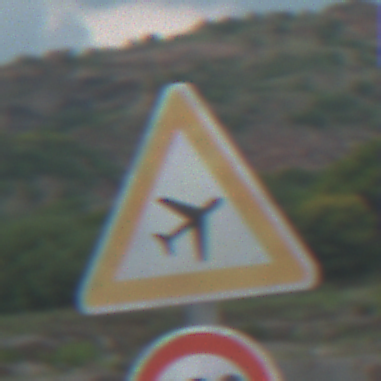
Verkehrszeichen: FlugbetriebLinks
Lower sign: Geschwindigkeit100
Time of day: MorningAfternoon
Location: Outdoor (Nature)
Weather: PartlyCloudy
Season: NotSpecified
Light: Natural